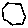
Label: hexagon